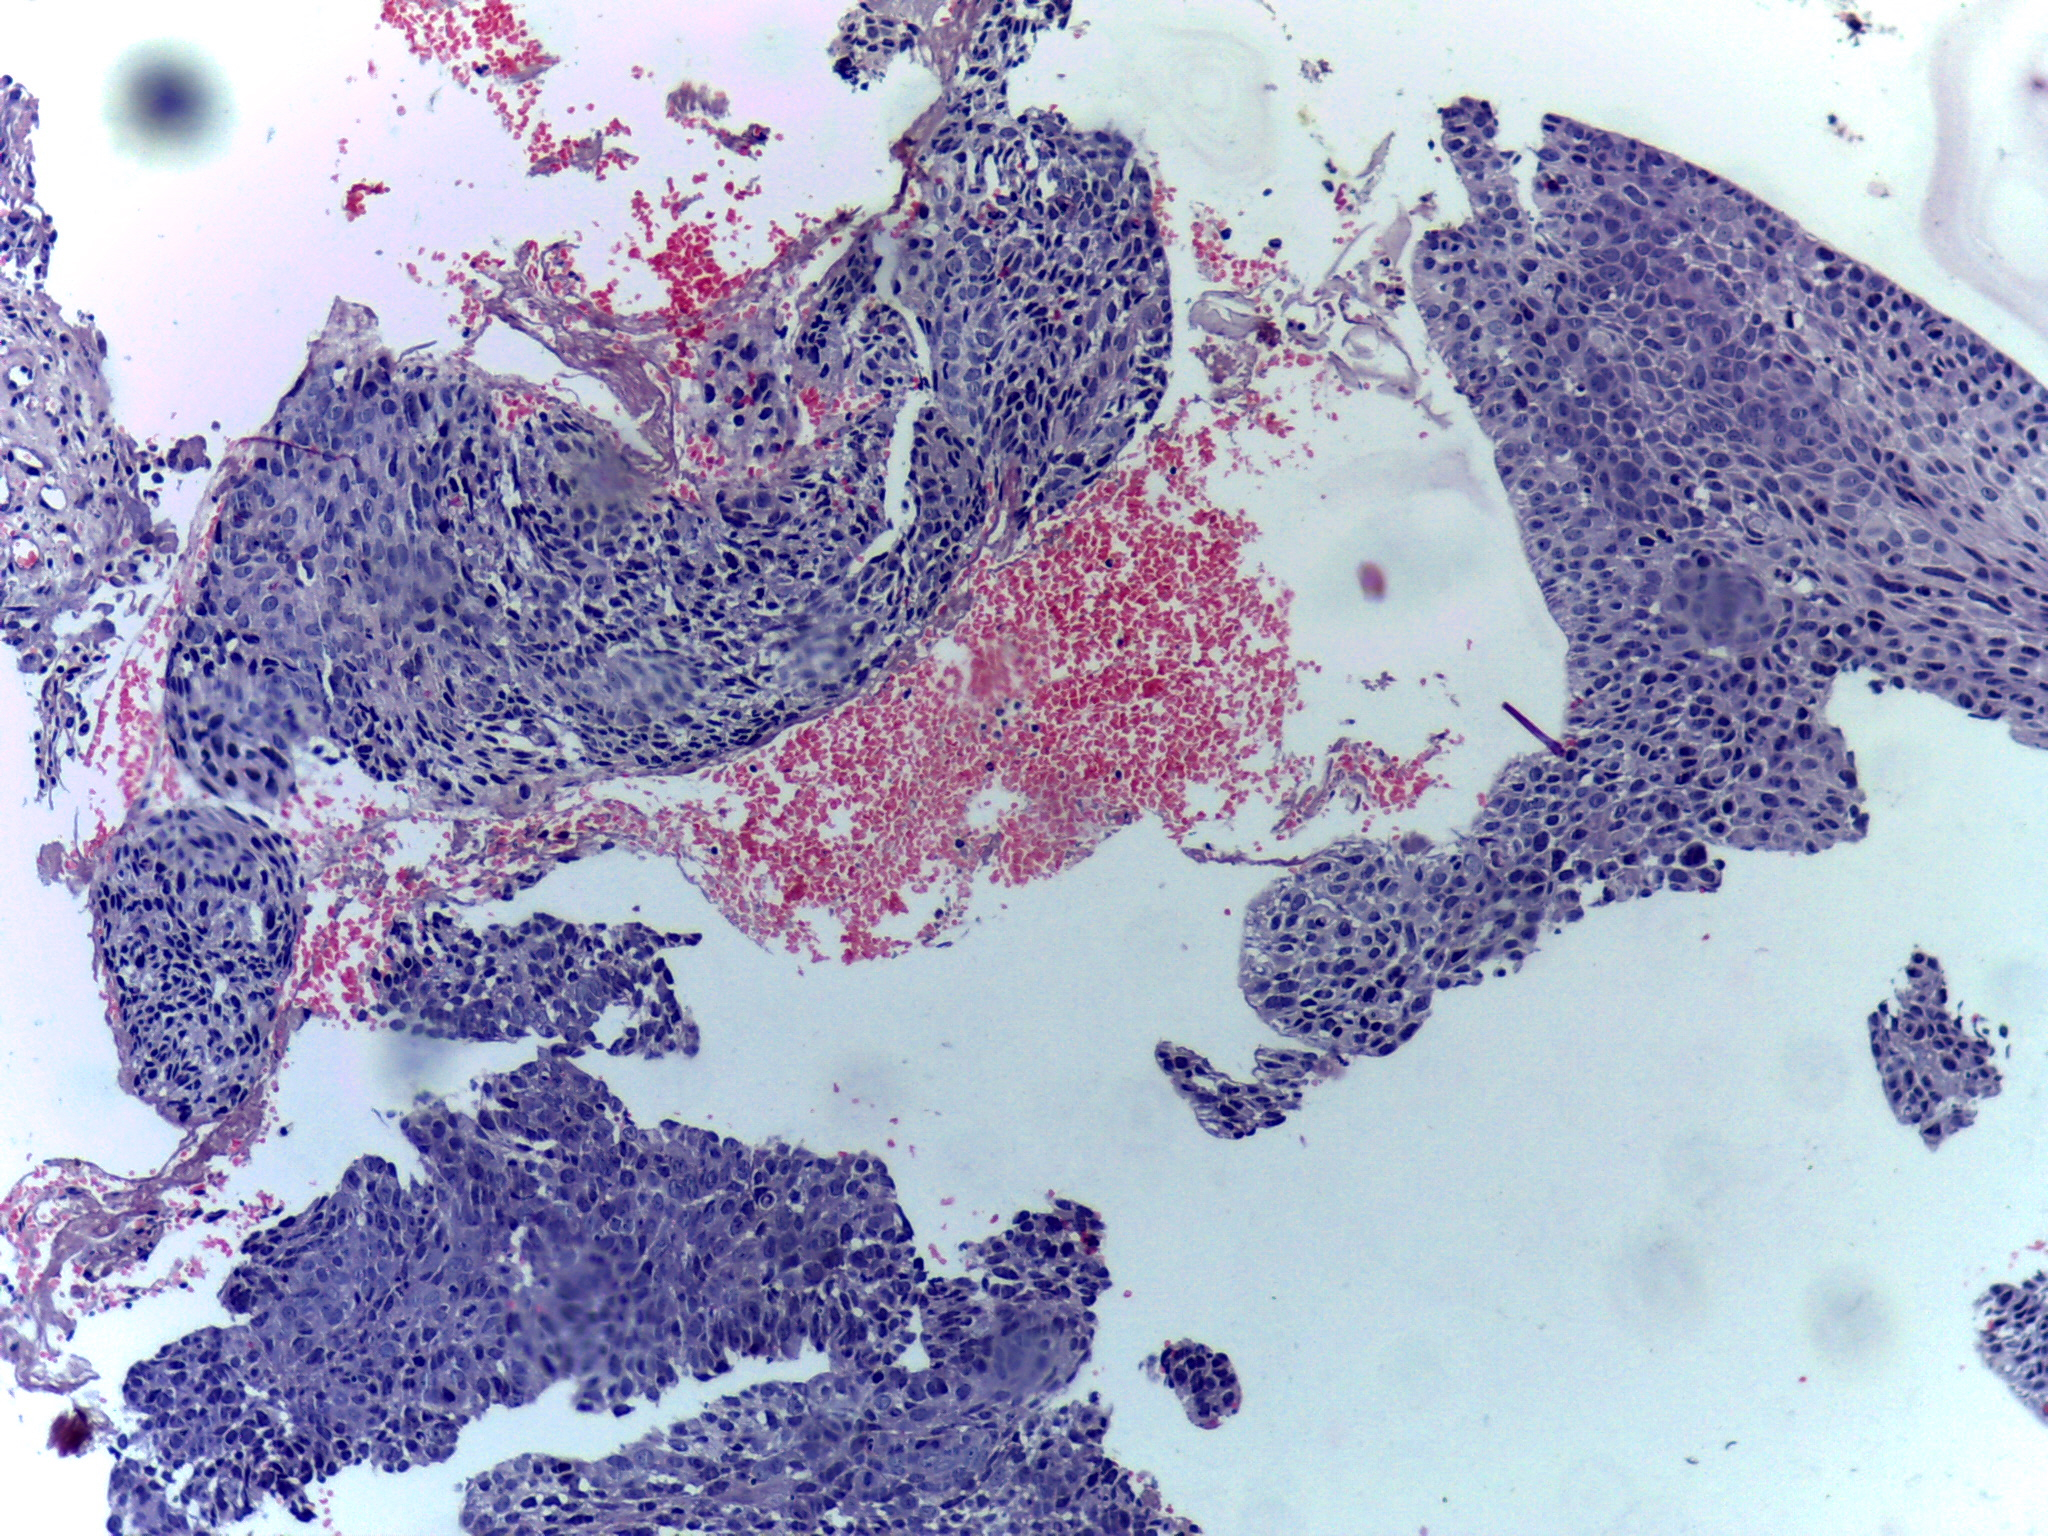
Diagnosis: OSCC